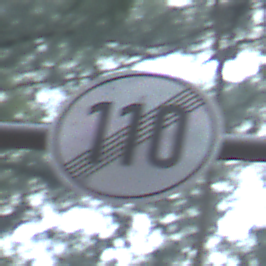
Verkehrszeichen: EndeGeschwindigkeit110
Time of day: SunriseSunset
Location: Outdoor (Nature)
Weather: NotSpecified
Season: Autumn
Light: Natural